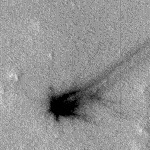
Label: change